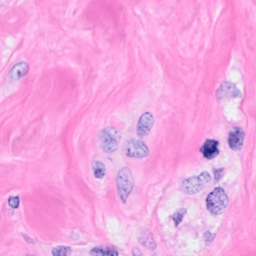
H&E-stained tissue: Breast